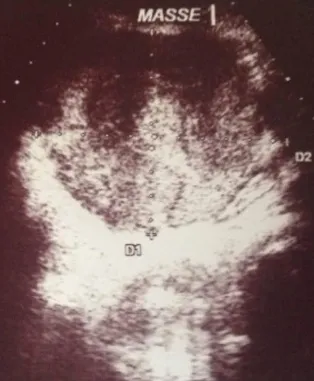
Abdominal ultrasonography: heterogeneous masse probably depending of the right hepatic lobe.
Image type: radiology (ultrasound)